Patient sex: M
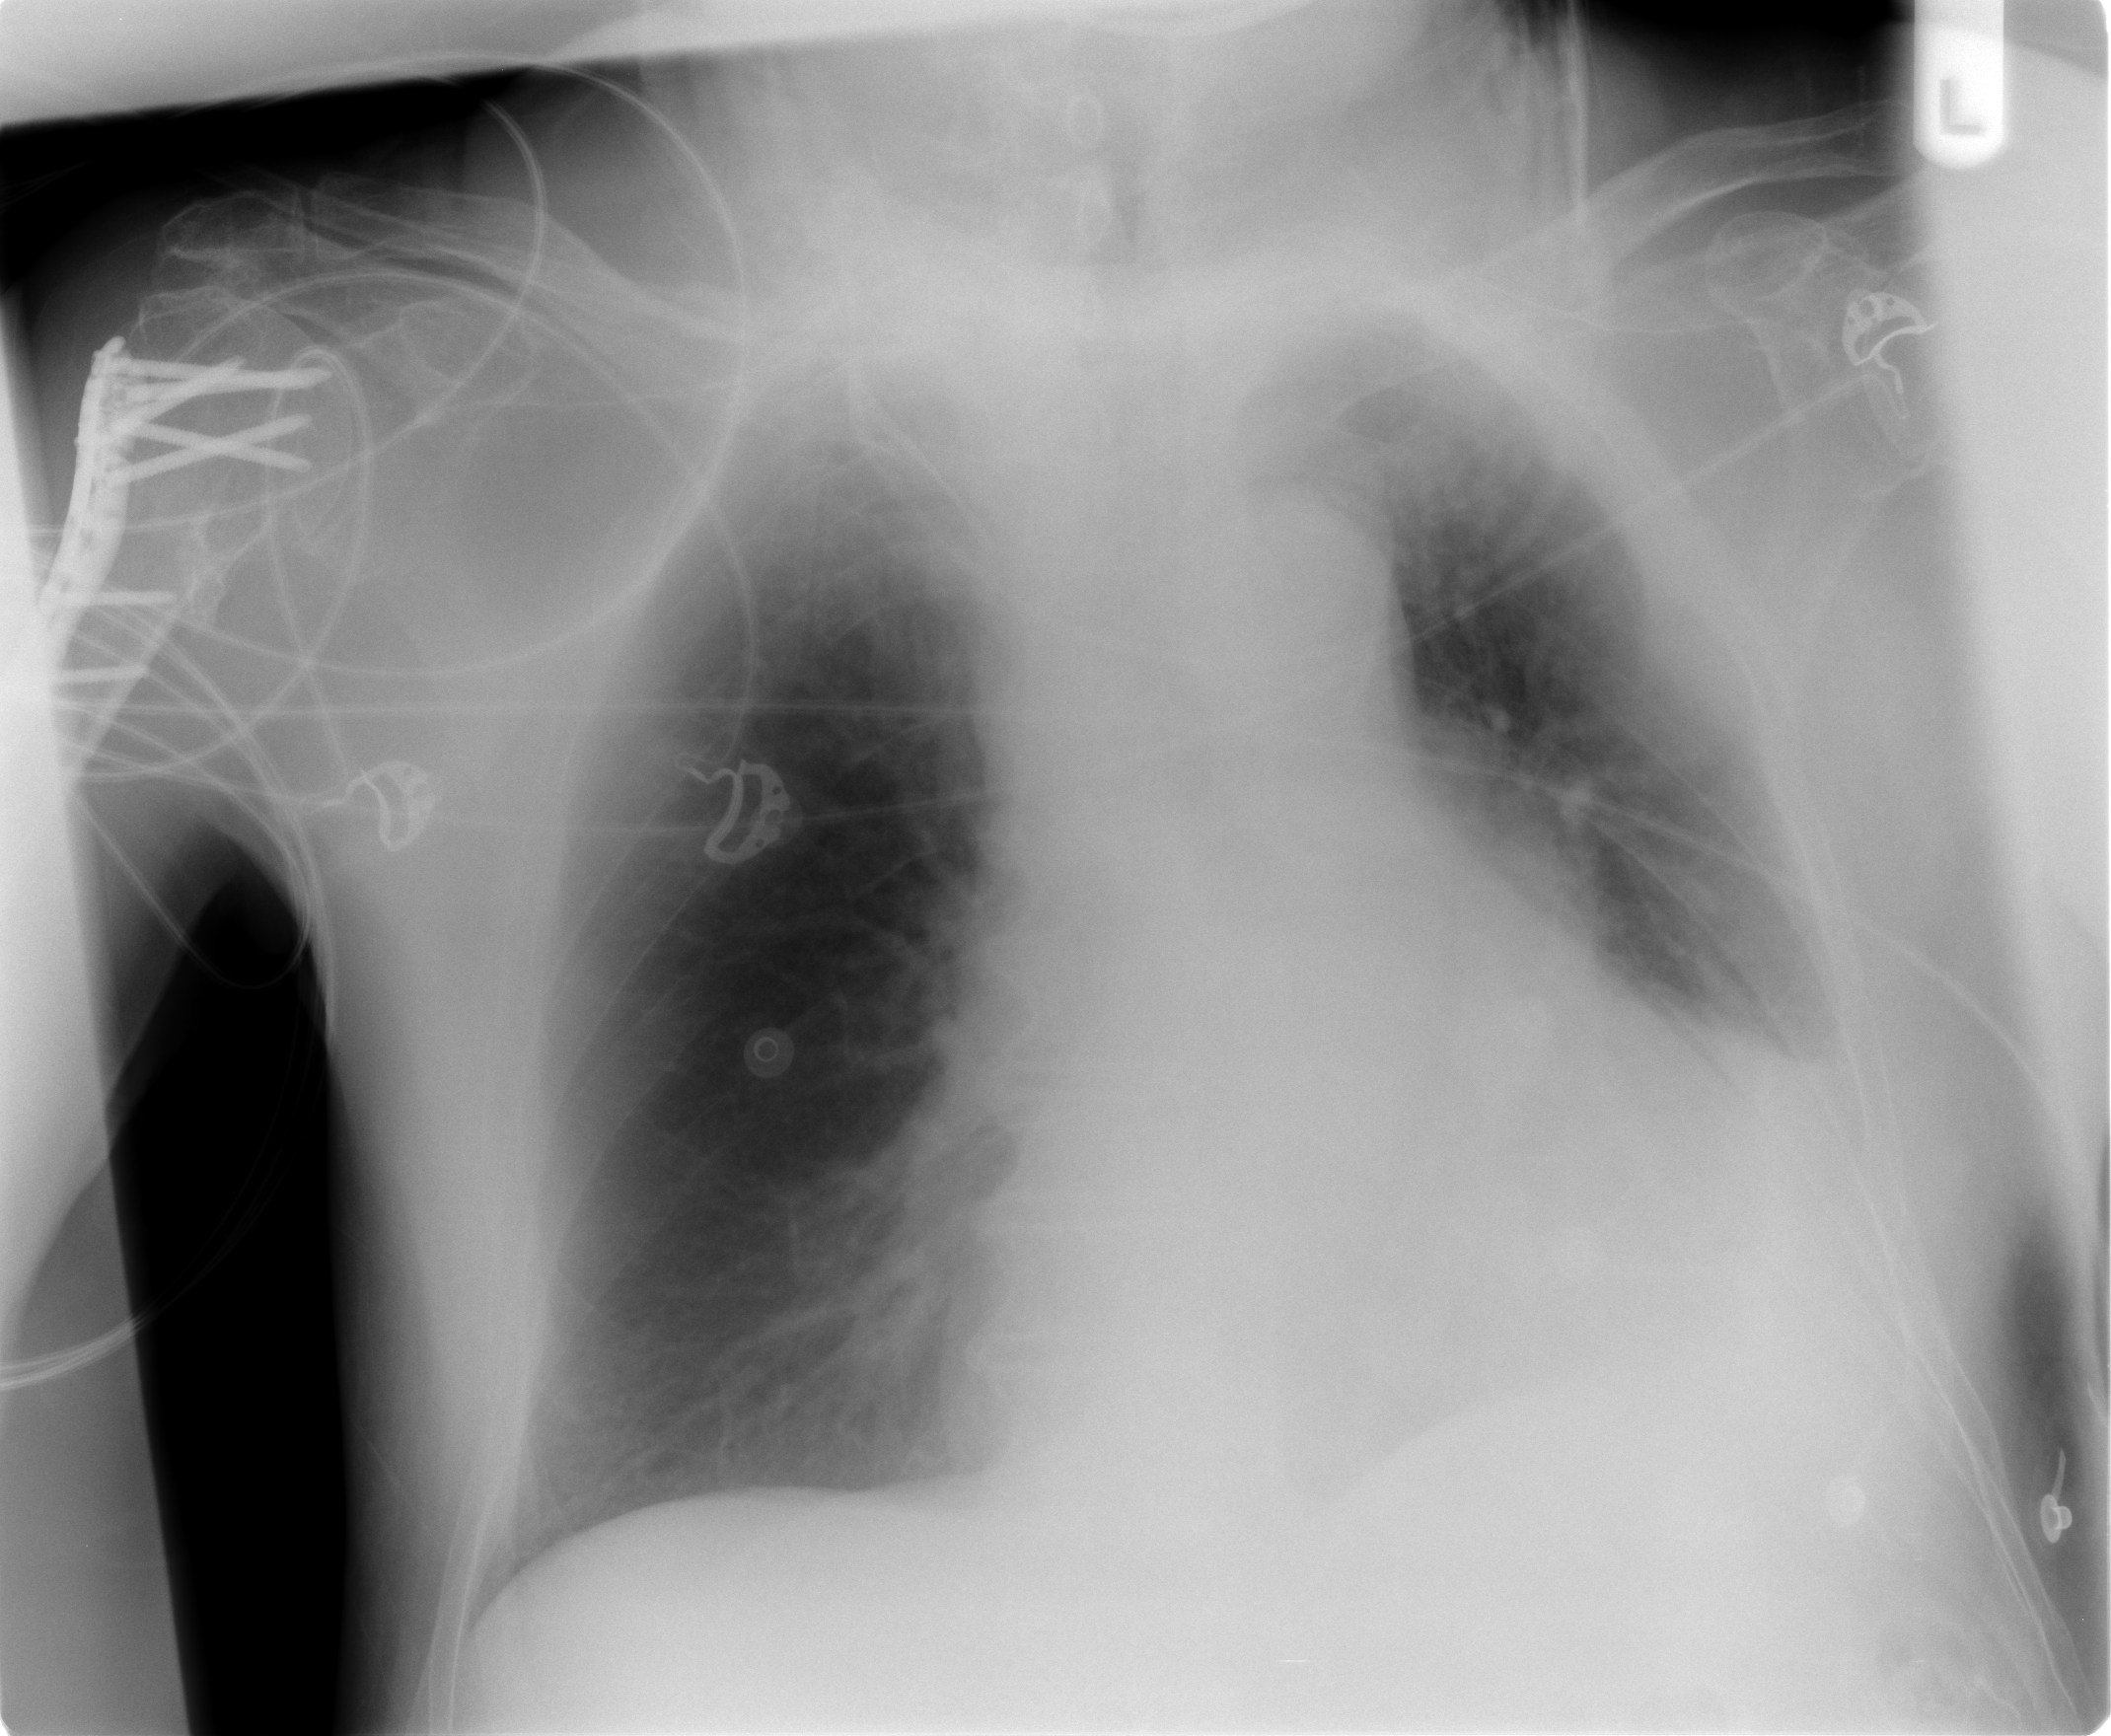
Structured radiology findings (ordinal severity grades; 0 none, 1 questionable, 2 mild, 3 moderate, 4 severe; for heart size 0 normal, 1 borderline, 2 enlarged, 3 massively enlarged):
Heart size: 2
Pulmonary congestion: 1
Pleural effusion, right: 0
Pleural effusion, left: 2
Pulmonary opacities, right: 0
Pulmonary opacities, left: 0
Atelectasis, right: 0
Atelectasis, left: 2